Interaction volume radius: 5 \u00c5
Interaction volume height: 35 \u00c5
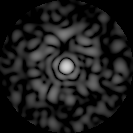
Disorder parameter: 0.8157